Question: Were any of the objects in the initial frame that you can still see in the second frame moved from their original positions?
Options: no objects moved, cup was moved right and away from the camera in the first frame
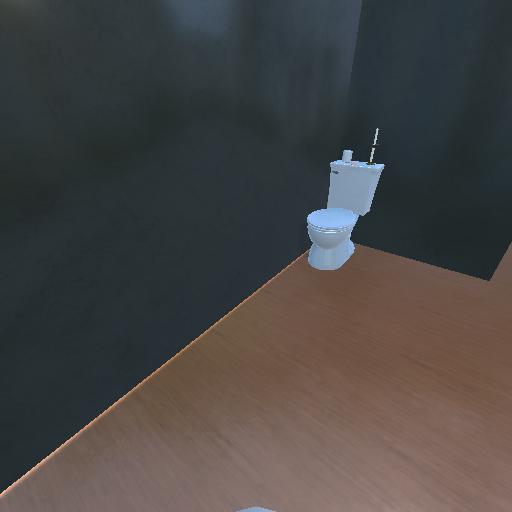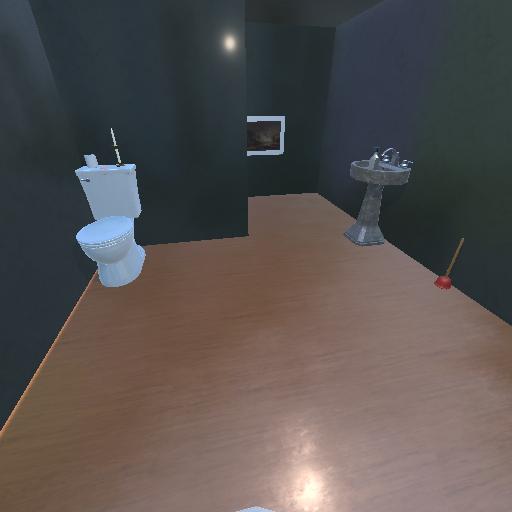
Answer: no objects moved